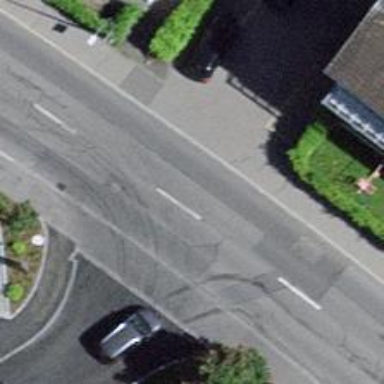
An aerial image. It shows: Residential road.